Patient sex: F
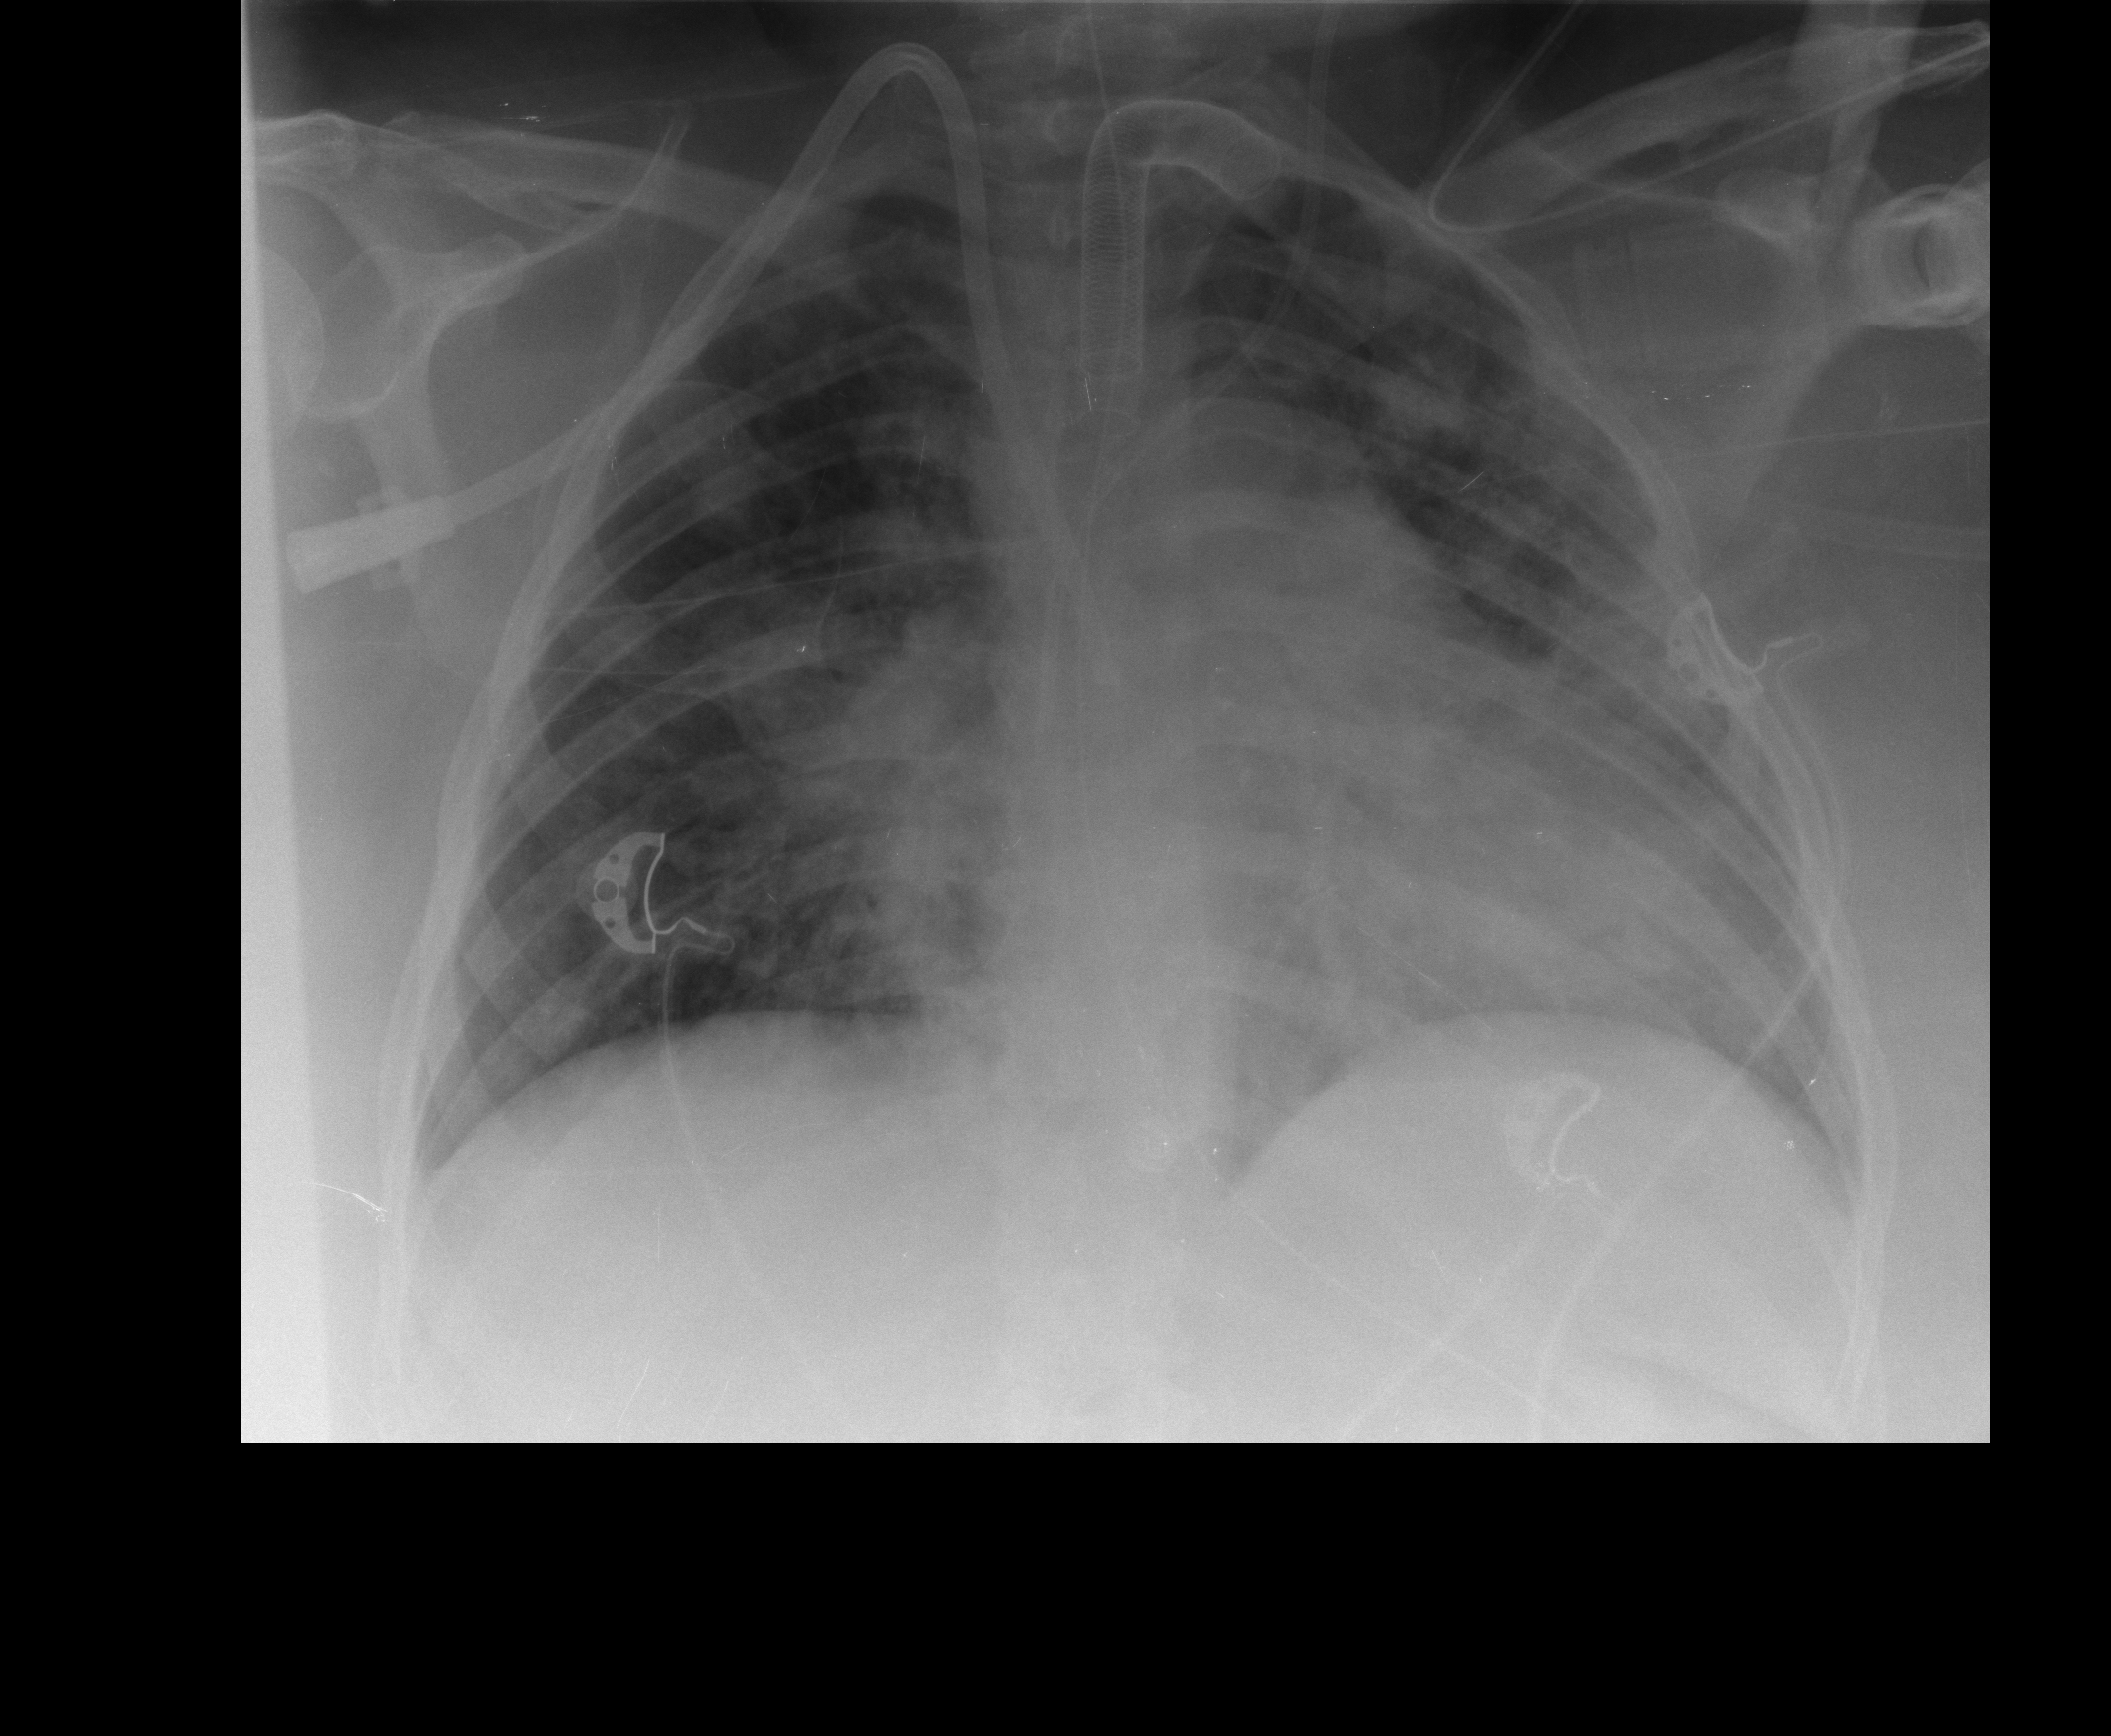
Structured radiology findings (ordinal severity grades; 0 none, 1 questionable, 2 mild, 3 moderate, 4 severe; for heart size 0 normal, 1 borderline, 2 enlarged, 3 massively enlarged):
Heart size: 2
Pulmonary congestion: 3
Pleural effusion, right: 0
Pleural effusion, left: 1
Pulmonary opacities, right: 2
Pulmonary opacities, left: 3
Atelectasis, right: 1
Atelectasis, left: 2